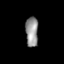
Tissue: skin
Cell type: Epithelial cells
Senescence score: 0.238
Nuclear area (px): 369
Mean DAPI intensity: 148.057